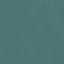
Land use / land cover class: SeaLake